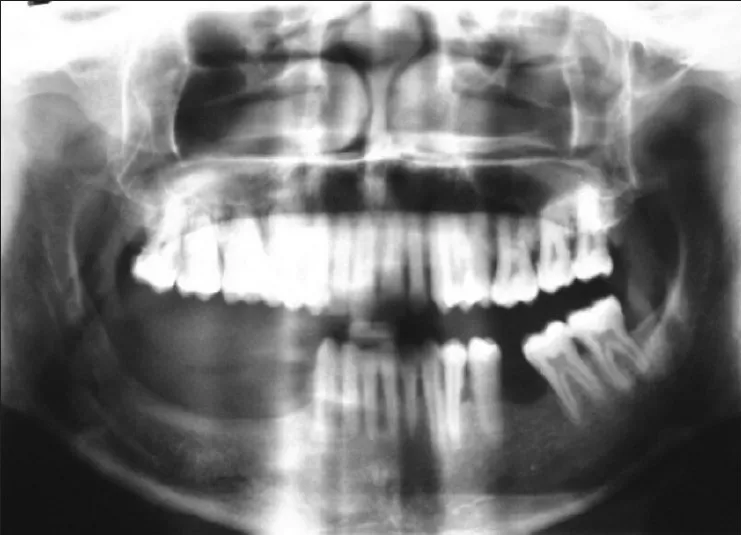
Postoperative panoramic radiograph, 1 year after curettage, showing no recurrence.
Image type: radiology (x_ray)